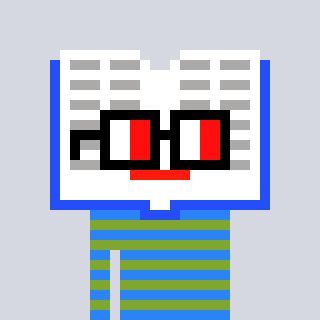
a pixel art character with square glasses with black frames and red eyes, a dictionary-shaped head and a slimegreen-colored body on a cool background